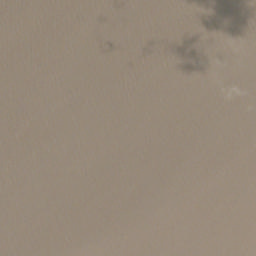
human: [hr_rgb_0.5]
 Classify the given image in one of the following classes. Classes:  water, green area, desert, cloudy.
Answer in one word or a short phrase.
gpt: cloudy